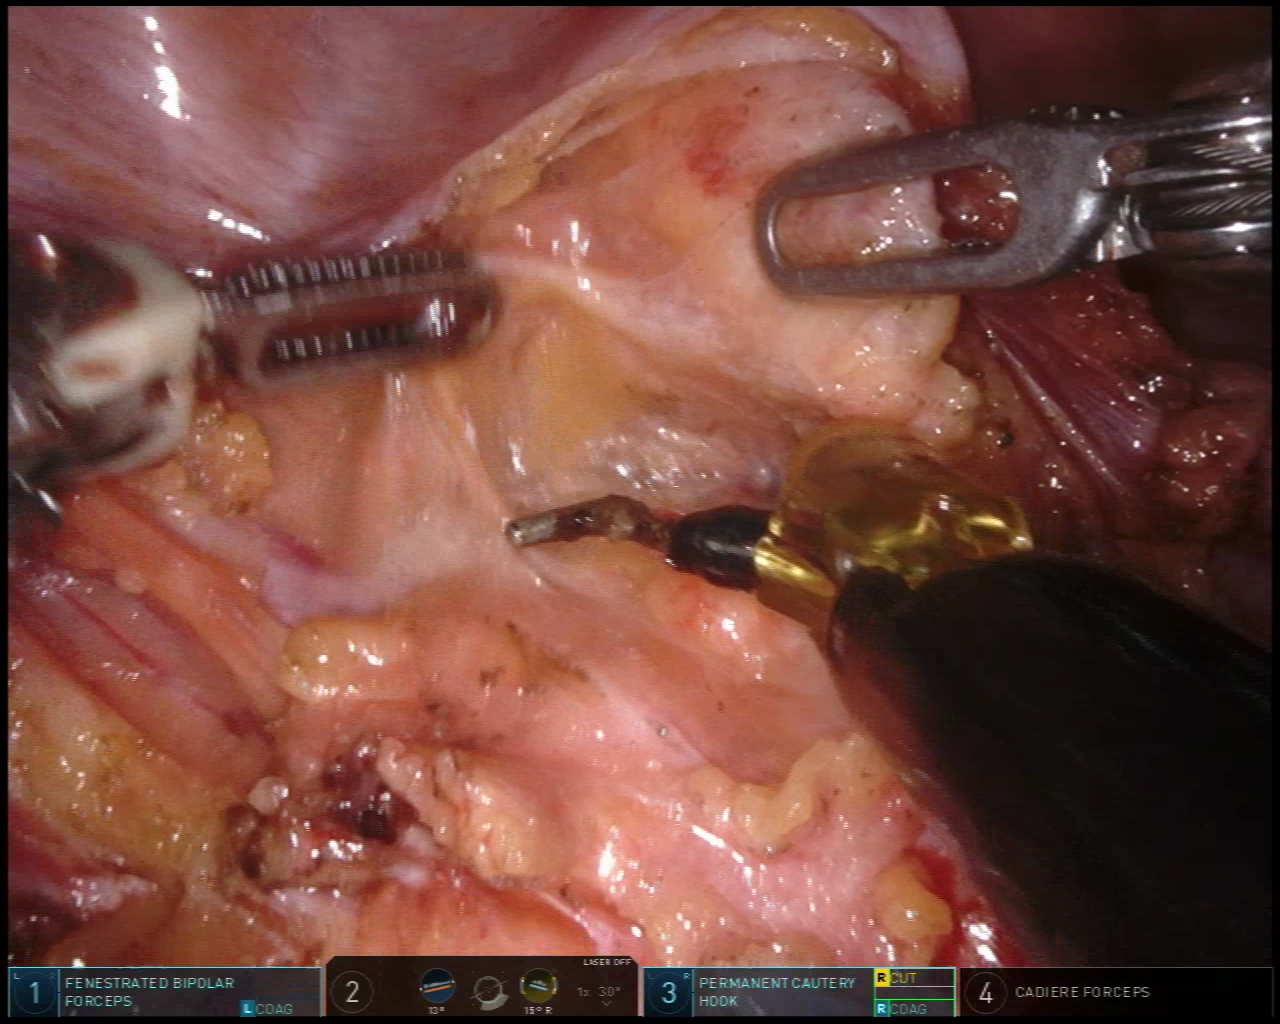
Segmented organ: ureter
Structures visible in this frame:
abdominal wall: yes
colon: no
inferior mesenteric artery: no
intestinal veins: no
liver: no
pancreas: no
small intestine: no
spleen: no
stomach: no
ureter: yes
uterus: no
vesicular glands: no